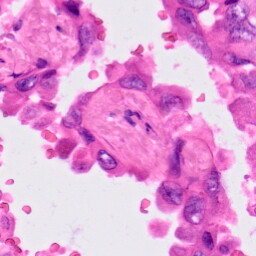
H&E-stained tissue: Lung